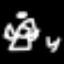
Label: angel